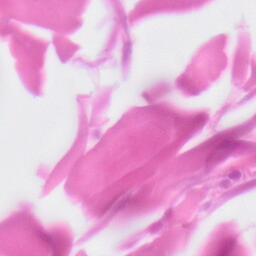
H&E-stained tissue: Skin